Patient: sex M, age 46
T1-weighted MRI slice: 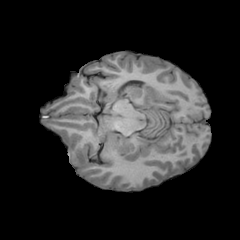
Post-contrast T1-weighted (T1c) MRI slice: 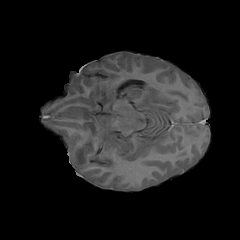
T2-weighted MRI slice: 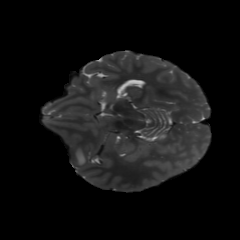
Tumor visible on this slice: yes
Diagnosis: Glioblastoma, IDH-wildtype
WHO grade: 4